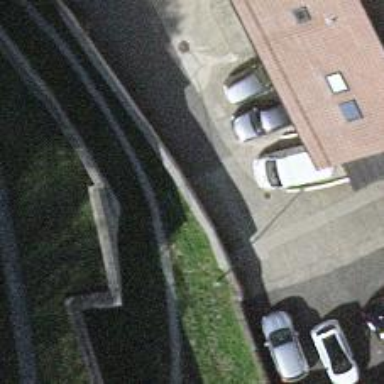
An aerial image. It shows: Wall barrier.